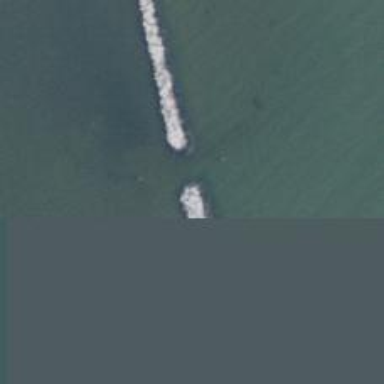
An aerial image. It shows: Breakwater structure.